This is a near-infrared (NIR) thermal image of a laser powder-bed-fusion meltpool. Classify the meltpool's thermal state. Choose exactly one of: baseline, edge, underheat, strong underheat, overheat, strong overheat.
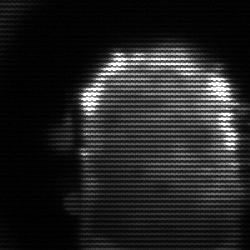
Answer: baseline